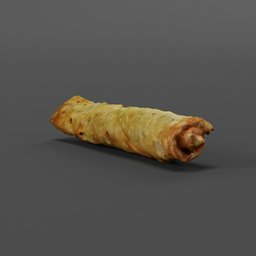
Label: nature